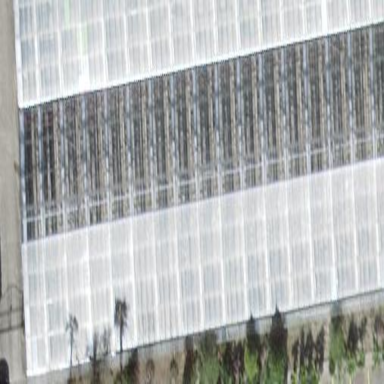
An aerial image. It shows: Greenhouse.